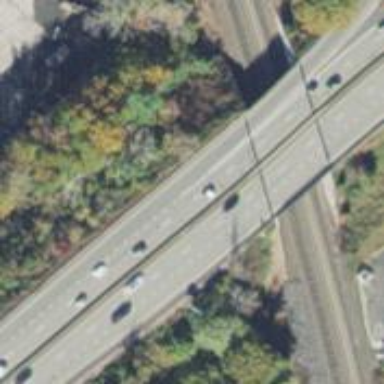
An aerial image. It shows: Motorway link bridge.